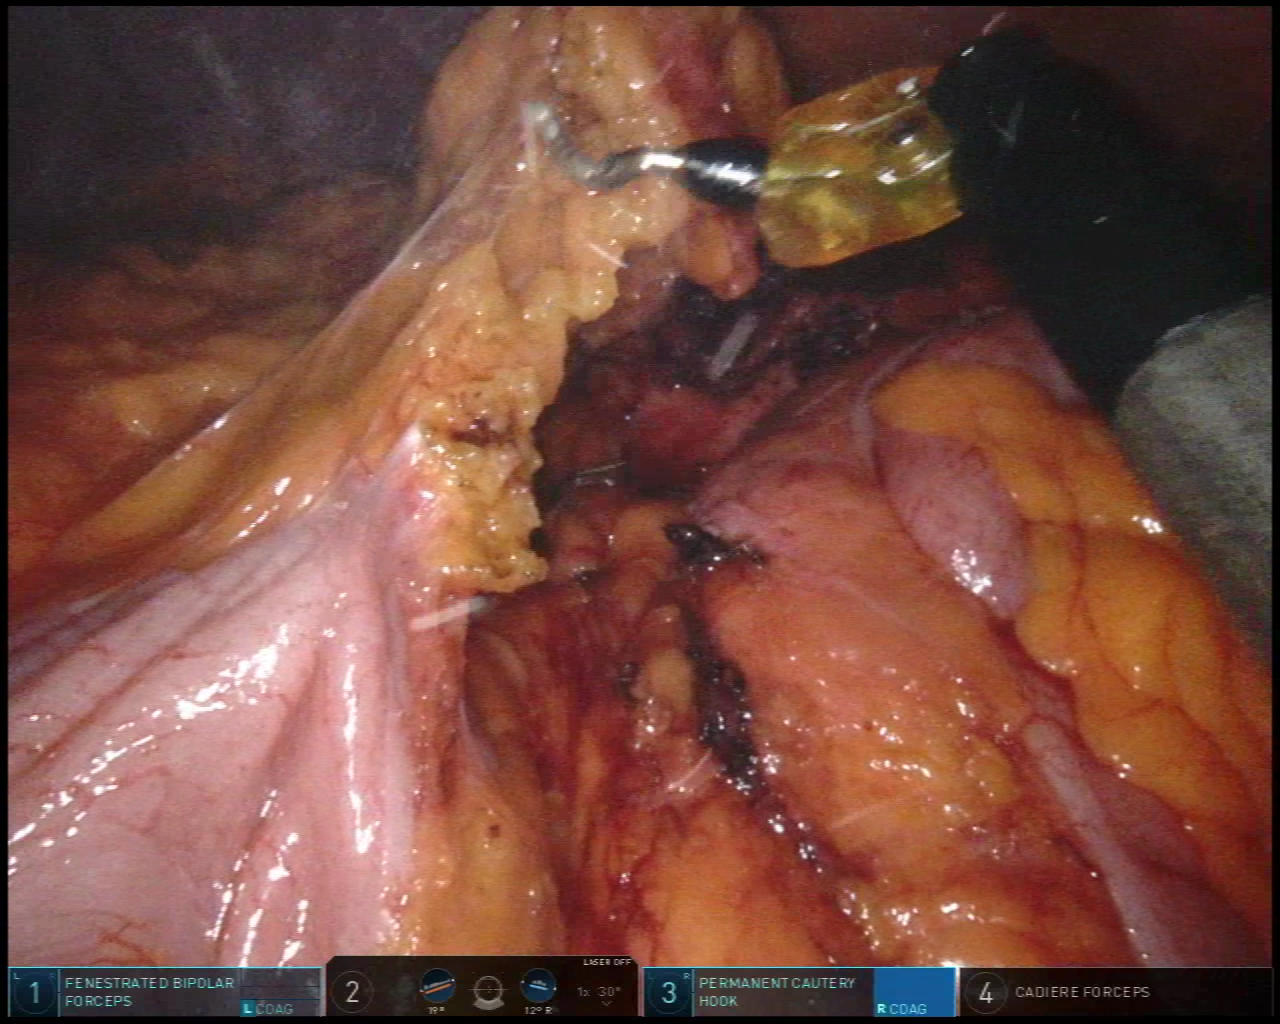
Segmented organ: colon
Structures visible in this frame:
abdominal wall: yes
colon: yes
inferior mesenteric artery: no
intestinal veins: no
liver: no
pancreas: no
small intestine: no
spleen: no
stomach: no
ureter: no
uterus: no
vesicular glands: no